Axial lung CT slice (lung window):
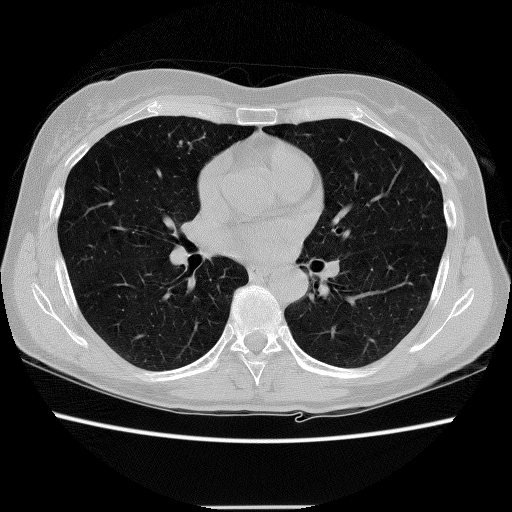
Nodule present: no